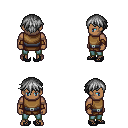
a pixel art fantasy rpg character, male body template, human, dark skin, leather chest armor, teal pants, gray short bangs hairstyle, cloth bracers, ghillies, four views (front, back, left, right), 2x2 character sprite sheet, small pixel art, hard edges, no anti-aliasing